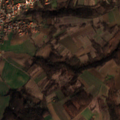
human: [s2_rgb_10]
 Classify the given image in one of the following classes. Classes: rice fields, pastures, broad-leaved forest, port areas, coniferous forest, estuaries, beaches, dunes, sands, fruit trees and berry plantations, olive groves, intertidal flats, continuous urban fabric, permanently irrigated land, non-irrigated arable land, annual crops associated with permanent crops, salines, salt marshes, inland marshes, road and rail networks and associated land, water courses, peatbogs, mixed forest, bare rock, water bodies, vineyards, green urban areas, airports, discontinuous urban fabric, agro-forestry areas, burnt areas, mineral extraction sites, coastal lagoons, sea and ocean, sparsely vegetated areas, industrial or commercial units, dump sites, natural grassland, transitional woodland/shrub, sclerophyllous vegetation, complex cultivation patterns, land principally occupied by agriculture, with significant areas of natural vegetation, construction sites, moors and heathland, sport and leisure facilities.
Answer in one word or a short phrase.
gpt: discontinuous urban fabric, complex cultivation patterns, land principally occupied by agriculture, with significant areas of natural vegetation, broad-leaved forest